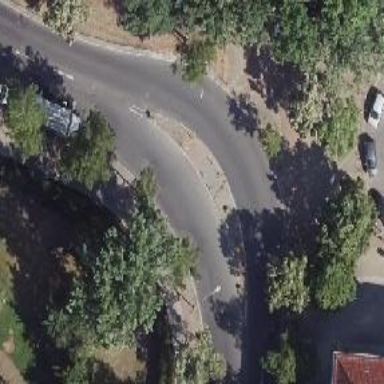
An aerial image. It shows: Tertiary road with asphalt surface. There is cycle track on the right side of the road.